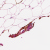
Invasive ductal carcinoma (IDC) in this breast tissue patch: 0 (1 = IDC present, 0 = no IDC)